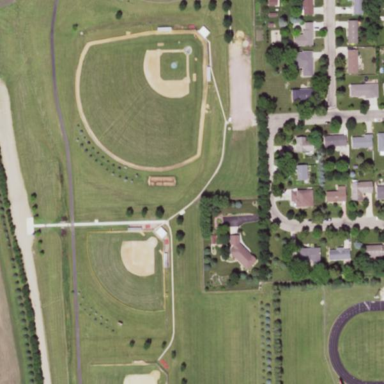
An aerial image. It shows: Baseball pitch for leisure land activities.